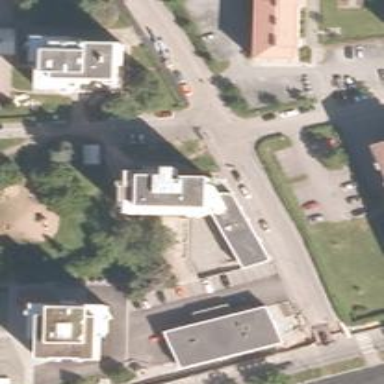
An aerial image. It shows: Fitness center located in leisure land.